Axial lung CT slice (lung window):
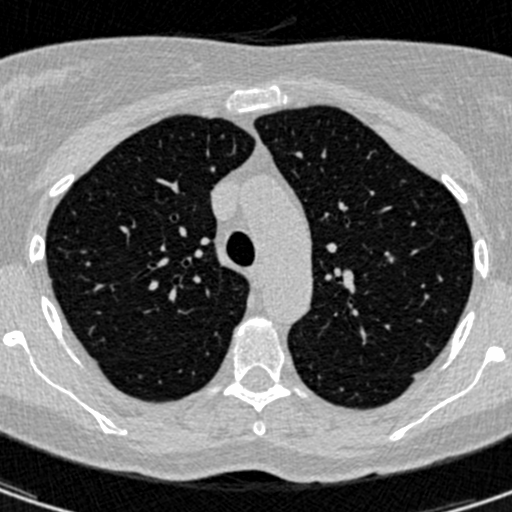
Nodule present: no